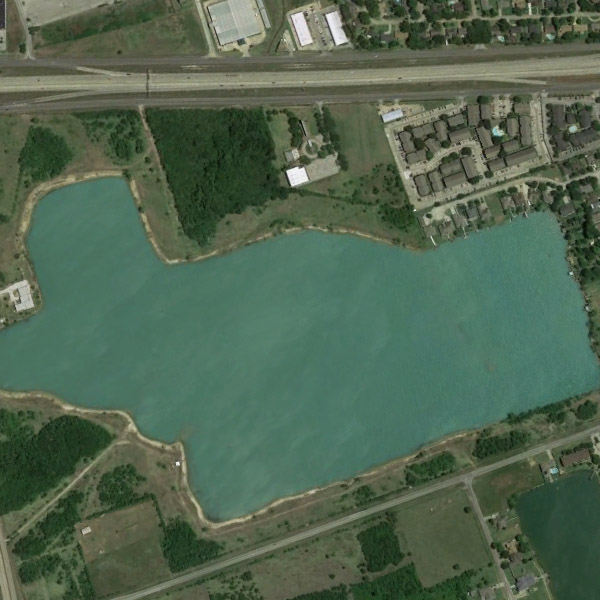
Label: Pond